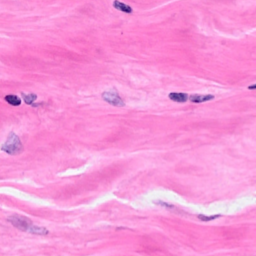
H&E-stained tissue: Breast